Question: I want to raise a notification showing an icon in the status bar - so far so good, but actually I would like this icon to be a 3 character String.
So my question is: Is there a way to convert my String into a 'Drawable' to display it as Icon in the status bar?
EDIT: I recently found an app which does something similar - Battery Indicator
It shows the current battery level as notification icon in the status bar - I wonder if it really uses different 100 images

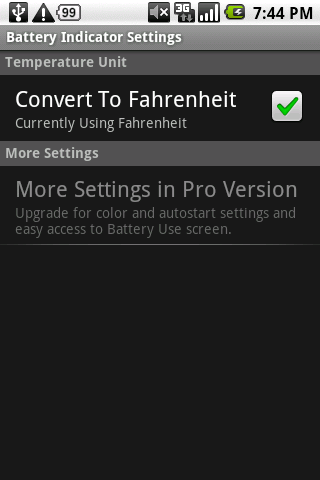
Answer: Short: No, you can't.
Long: The notification needs a 'R.drawable.something' for the icon and you can't create it on runtime.